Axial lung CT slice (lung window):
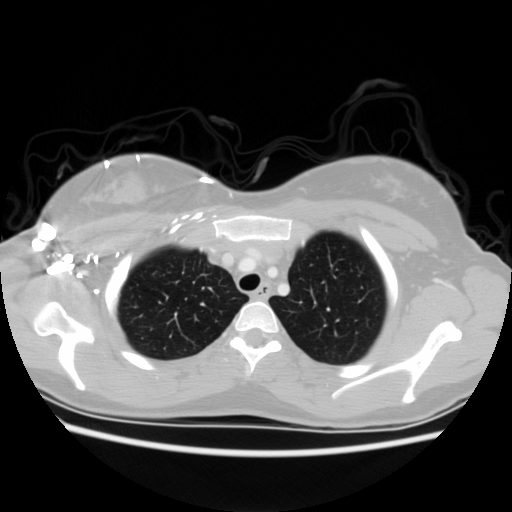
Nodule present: no